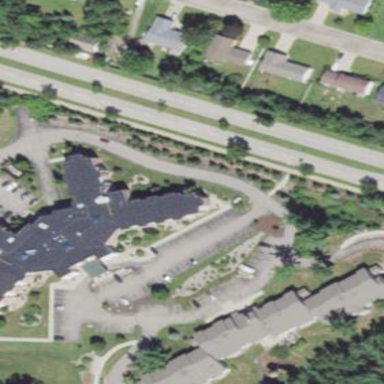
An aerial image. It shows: Residential building.